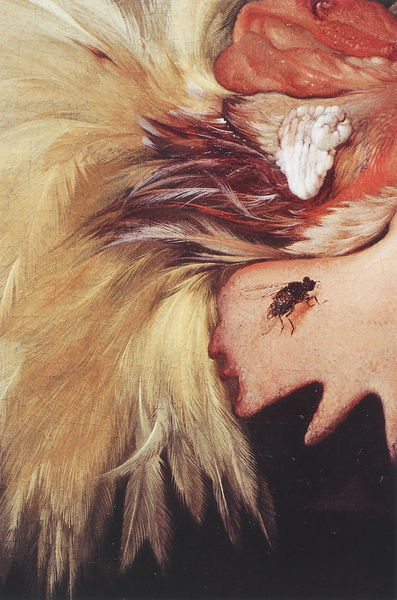
Titel: Hahn und Hase
Künstler: Willem van Aelst
Institution: Washington, National Gallery of Art
Schlagwörter: feder, flügel, haut, wolken, gelb, sitzen, ausschnitt, hell, schwarz, weiss, rot, tier, beige, malerei, federn, gefieder, horn, rosa, stillleben, beine, ente, gans, studie, laufen, kamm, fein, fliege, surrealismus, umriss, fühler, memento mori, zacken, hahn, huhn, insekt, pute, mücke, pervers, stubenfliege